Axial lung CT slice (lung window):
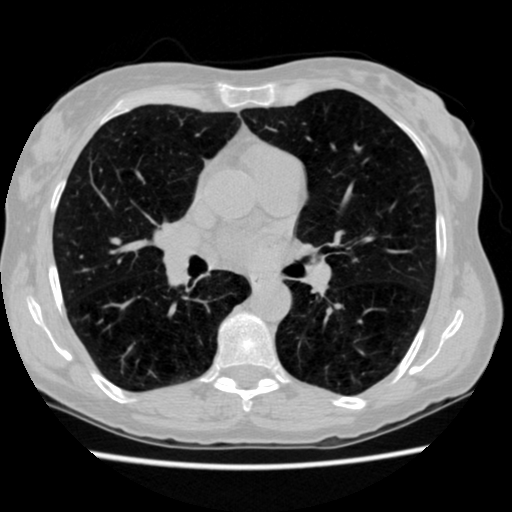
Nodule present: no